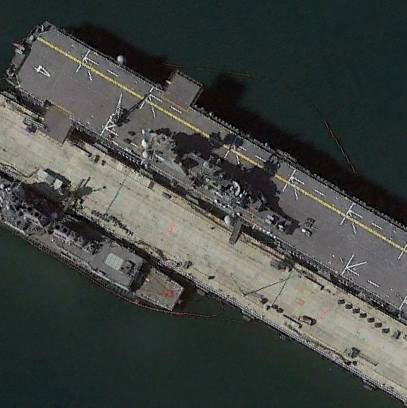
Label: assault